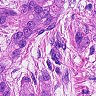
Metastatic tissue present: yes